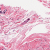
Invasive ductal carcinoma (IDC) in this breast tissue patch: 0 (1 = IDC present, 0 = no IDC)